Field crop: maize
Growth stage: 2
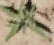
Species: atriplex